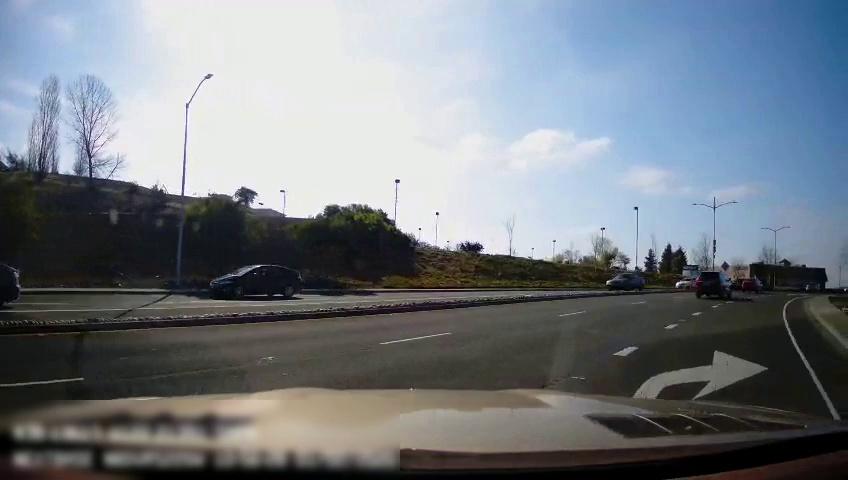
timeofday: Day
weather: Sunny
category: Drivable Space
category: Drivable Space
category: Vehicles | Car
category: Vehicles | SUV
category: Vehicles | Car
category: Vehicles | Car
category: Vehicles | Car
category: Vehicles | Car
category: Lanes | Current Lane
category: Lanes | Alternate Lane
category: Lanes | Current Lane